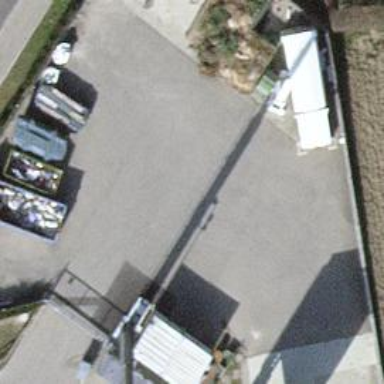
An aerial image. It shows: Recycling facility.